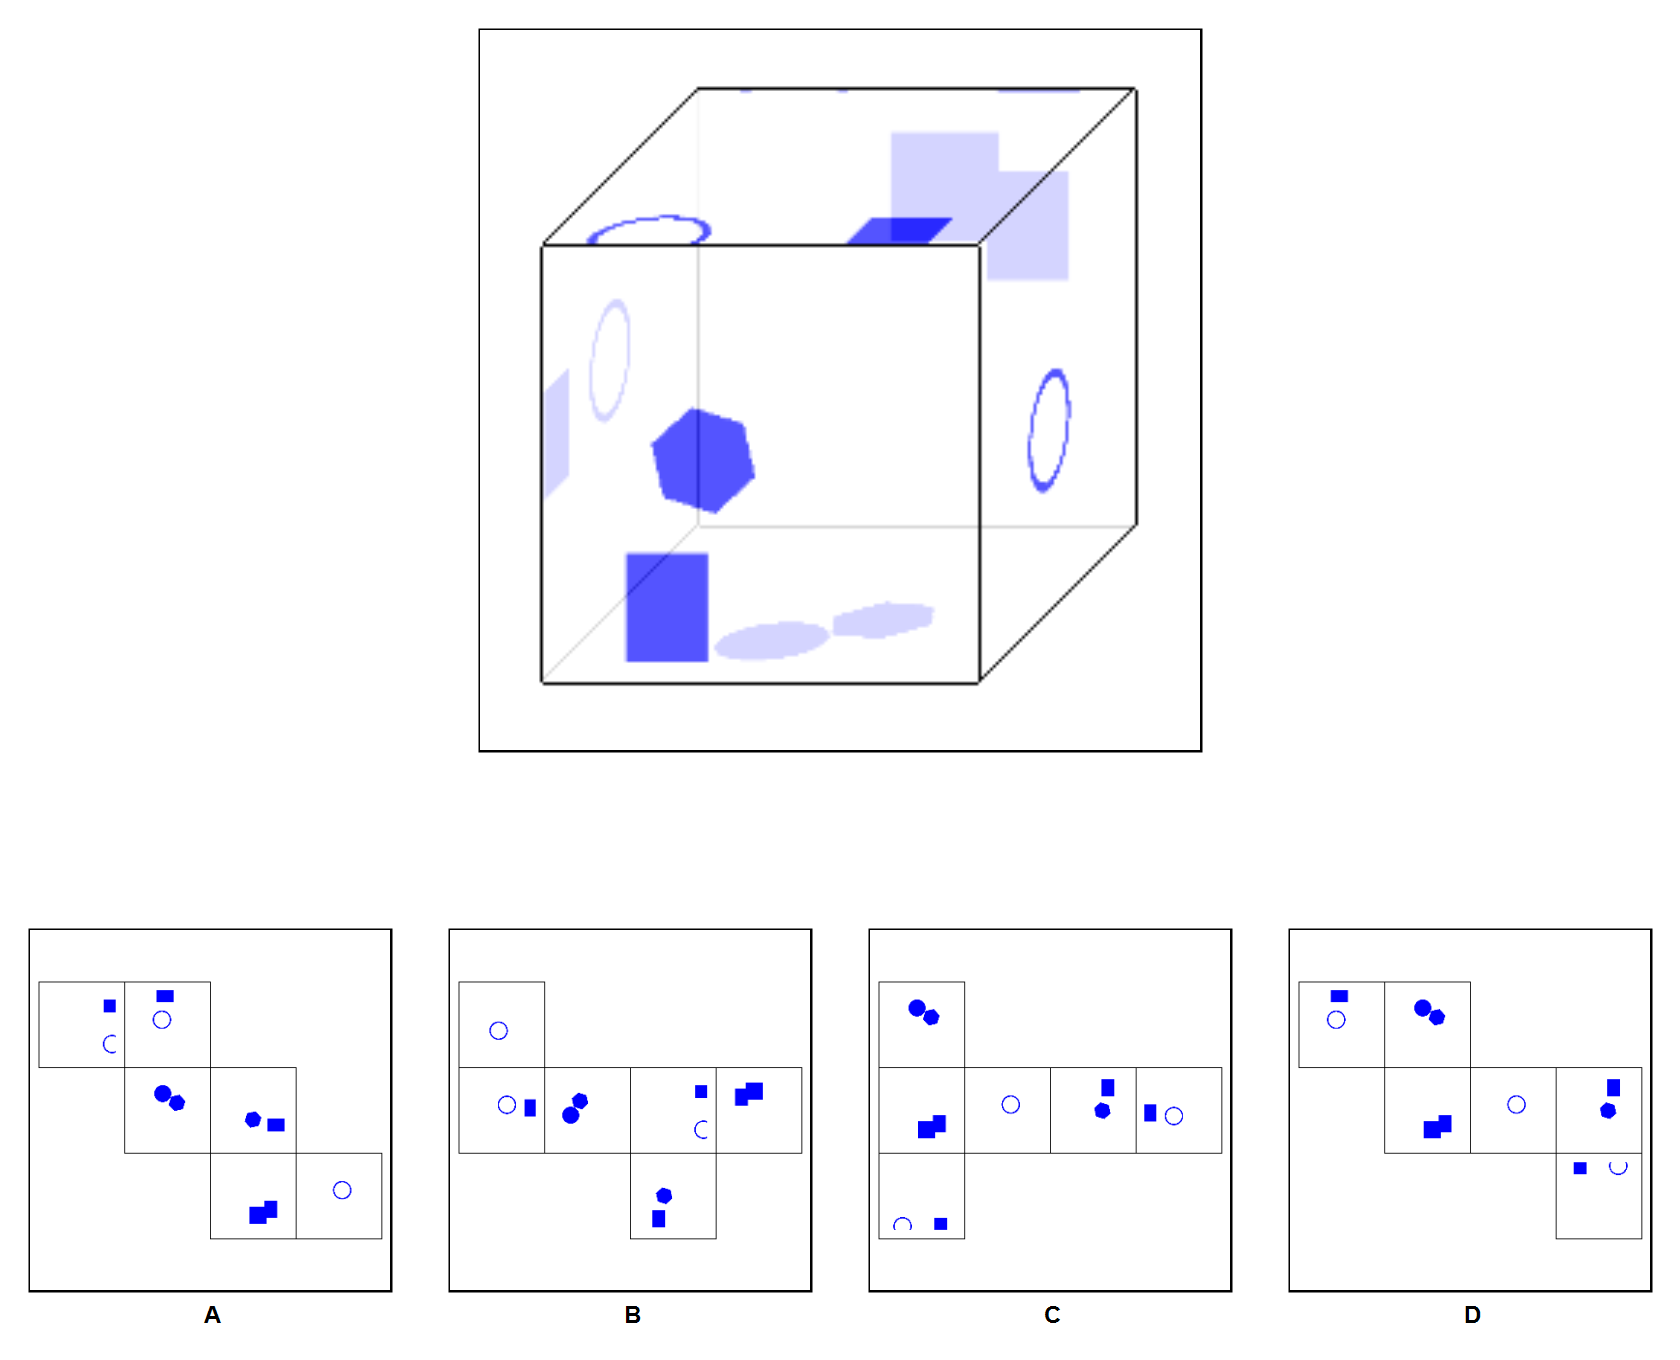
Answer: D